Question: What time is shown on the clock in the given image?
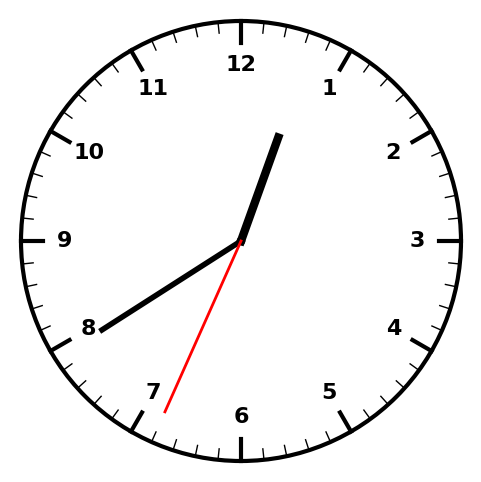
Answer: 12:39:34